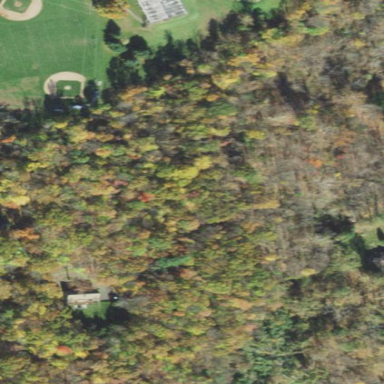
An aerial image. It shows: Existing Preserved Open Space in the woodland area.